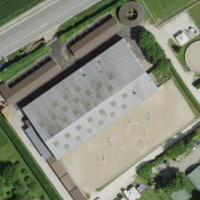
EUNIS habitat code: 53
Species observed at this site:
Ciconia ciconia